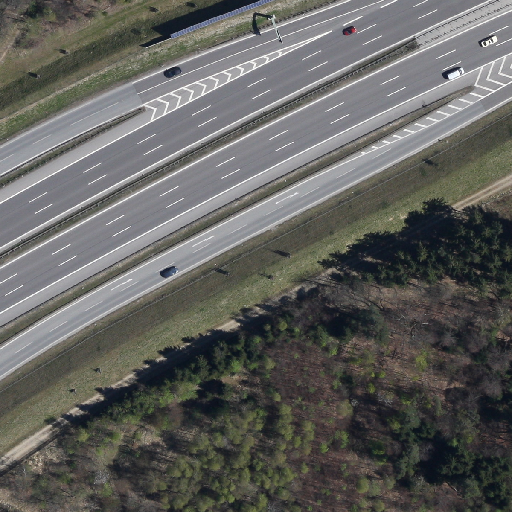
Referring expression: vehicle driving on the road